Question: I have tried <URL> to disable ARC in AFNetworking files, but to no avail:

Any ideas where I am failing? Obviously the simpler the answer the better. I have also read that creating static libraries may help, but this seems complicated.
I have tried deleting derived data Clean and Build restarting Xcode. No deals :(.
Also, there are no other projects in my workspace.
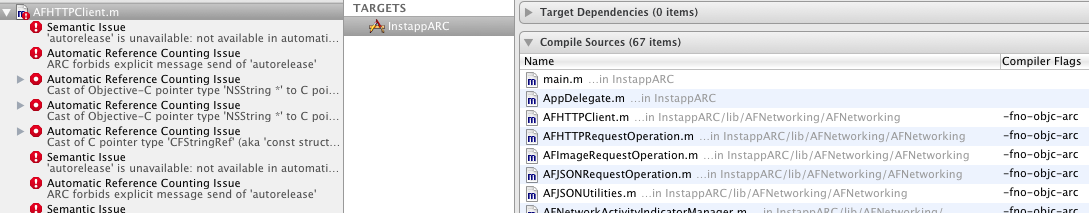
Answer: Weird thing. I tried adding the '-fno-objc-arc' flag to some Facebook files and the project finally built. I guess the lesson here is that when Xcode generates these types of errors, the source of the problem may be in another file. This may especially be true if Xcode is complaining about a file that you have already flagged!

Hopefully this will be of help to somebody :).